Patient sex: M
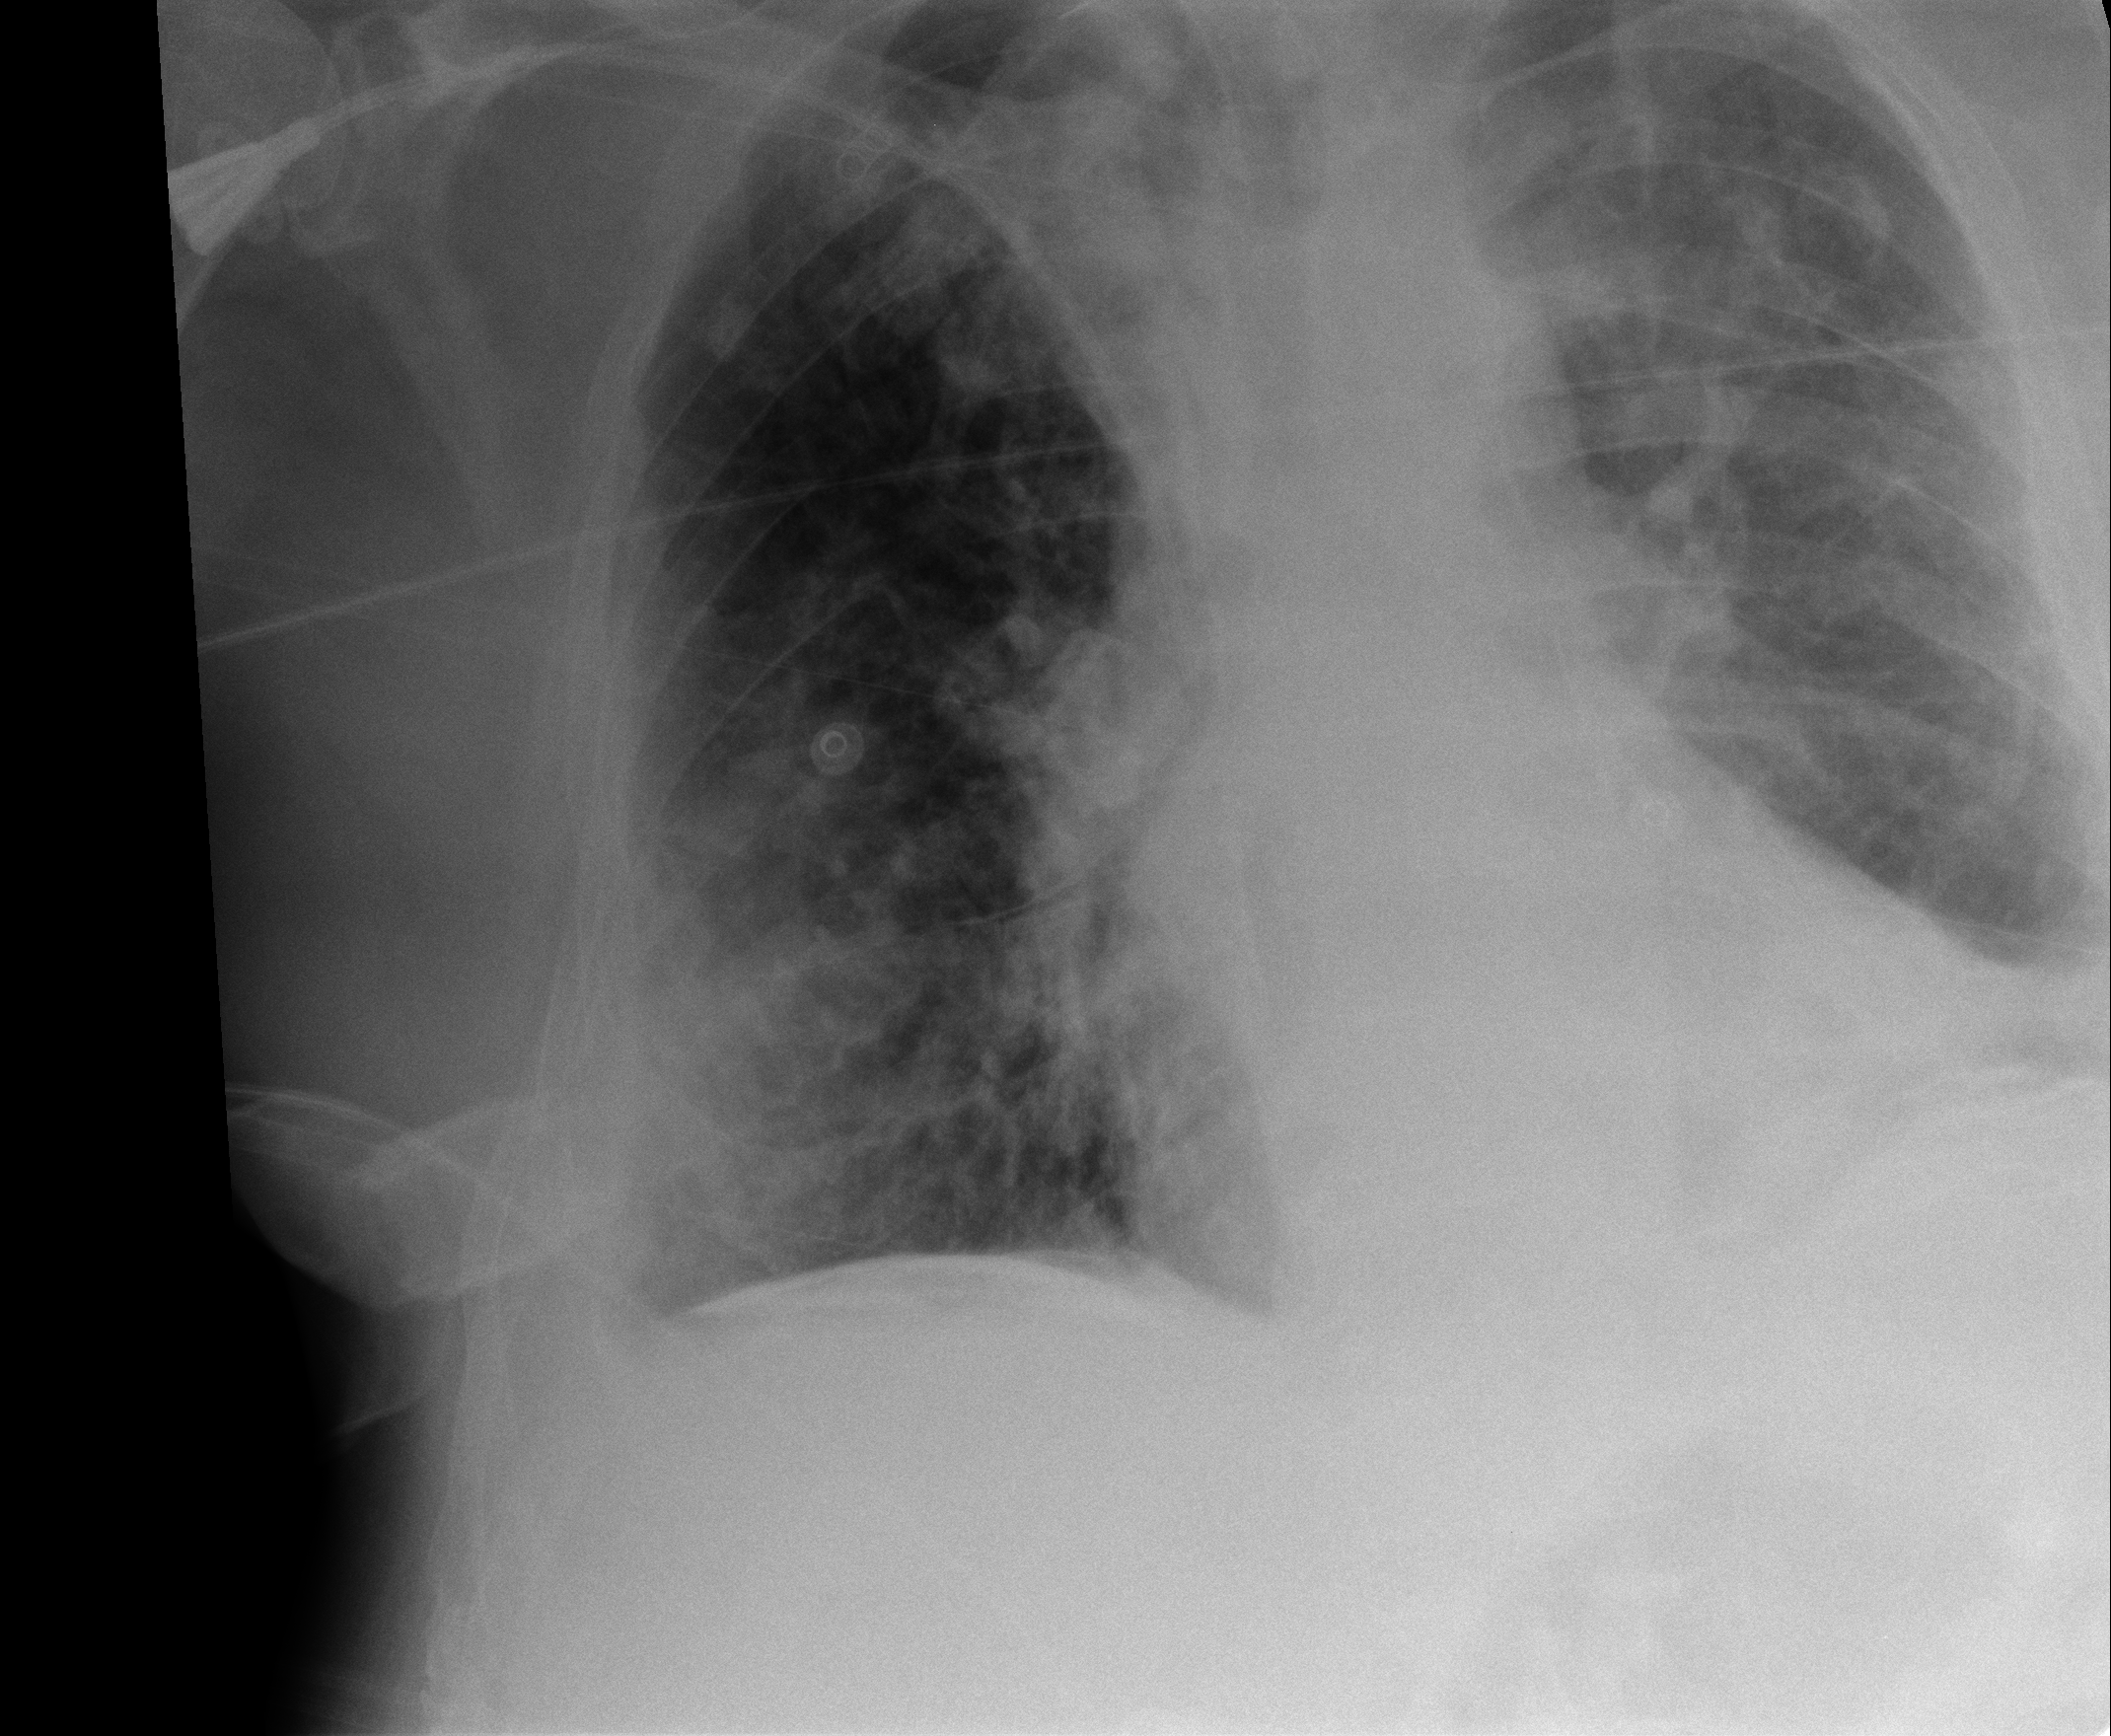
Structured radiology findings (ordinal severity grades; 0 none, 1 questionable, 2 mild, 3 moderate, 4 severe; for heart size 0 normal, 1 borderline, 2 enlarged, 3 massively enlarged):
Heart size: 0
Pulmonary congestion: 0
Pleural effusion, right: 1
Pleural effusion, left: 2
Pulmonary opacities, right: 2
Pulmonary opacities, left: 2
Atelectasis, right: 2
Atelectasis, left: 2